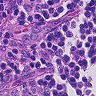
Metastatic tissue present: yes